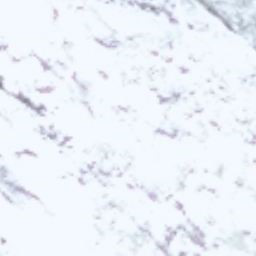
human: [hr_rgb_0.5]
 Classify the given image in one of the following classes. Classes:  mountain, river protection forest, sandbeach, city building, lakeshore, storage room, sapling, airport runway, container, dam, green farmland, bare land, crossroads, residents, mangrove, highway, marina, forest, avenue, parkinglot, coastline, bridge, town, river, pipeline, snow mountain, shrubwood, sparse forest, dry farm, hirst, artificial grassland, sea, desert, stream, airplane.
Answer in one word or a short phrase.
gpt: snow mountain